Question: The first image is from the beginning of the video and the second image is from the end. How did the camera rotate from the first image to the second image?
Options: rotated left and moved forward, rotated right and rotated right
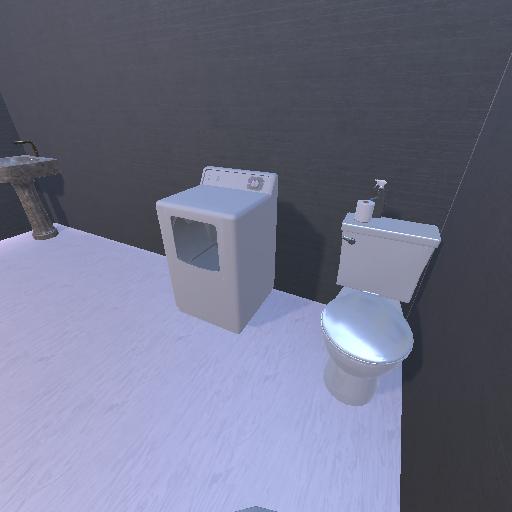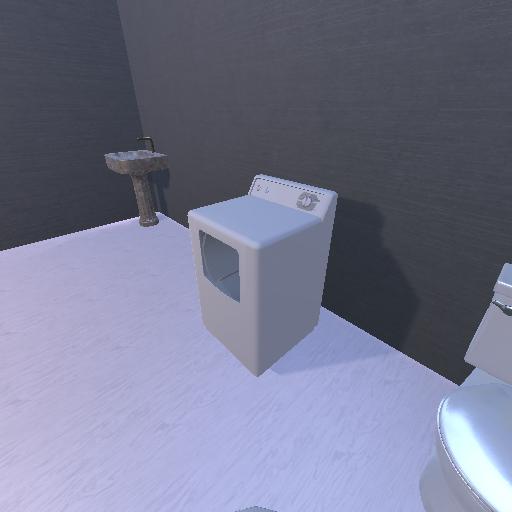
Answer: rotated left and moved forward